Field crop: maize
Growth stage: 2
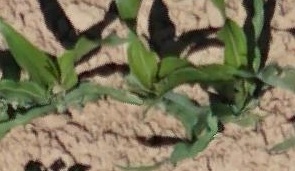
Species: maize